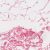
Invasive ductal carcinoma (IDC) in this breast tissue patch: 0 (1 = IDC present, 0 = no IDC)